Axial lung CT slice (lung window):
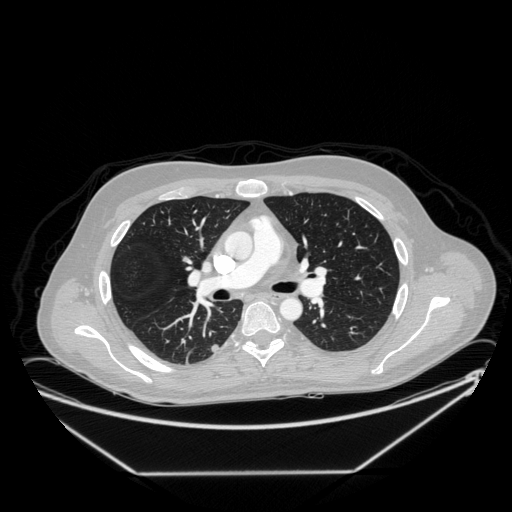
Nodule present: yes
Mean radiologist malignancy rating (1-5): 3.333